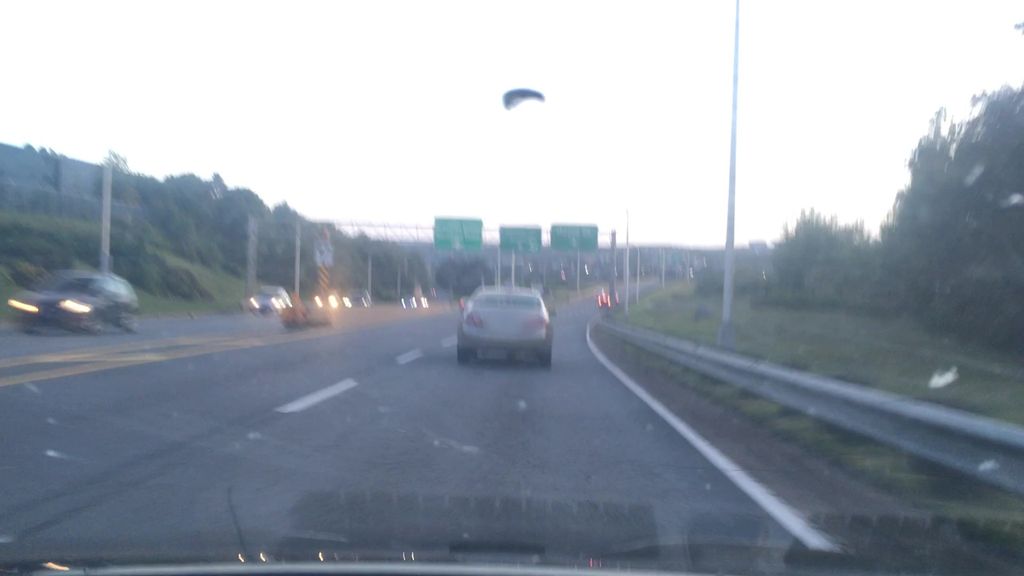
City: halifax